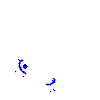
Particle: pion